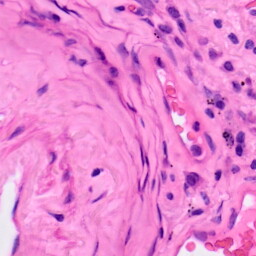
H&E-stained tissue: Lung